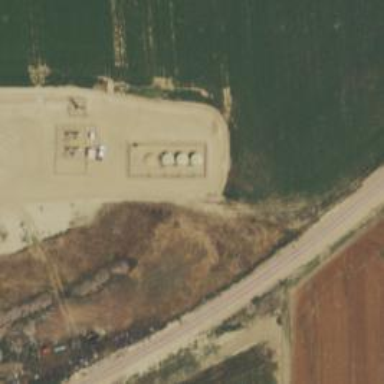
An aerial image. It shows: Storage tank that is man-made.